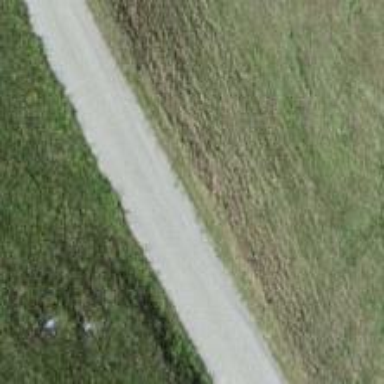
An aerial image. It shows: Paved track with grade1 quality.